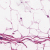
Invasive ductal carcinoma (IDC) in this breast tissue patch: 0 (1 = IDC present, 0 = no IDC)